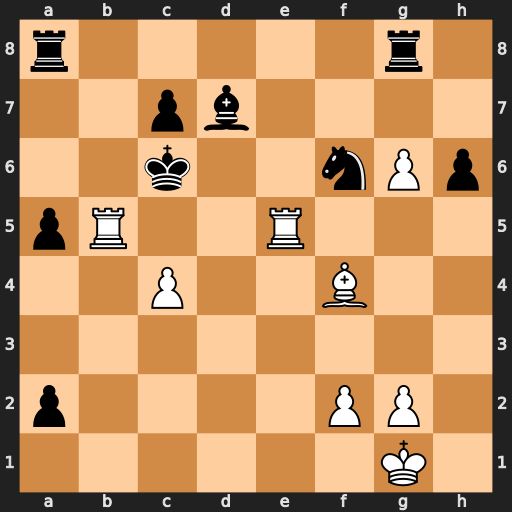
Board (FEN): r5r1/2pb4/2k2nPp/pR2R3/2P2B2/8/p4PP1/6K1
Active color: w
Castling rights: -
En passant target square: -
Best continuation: Rec5#